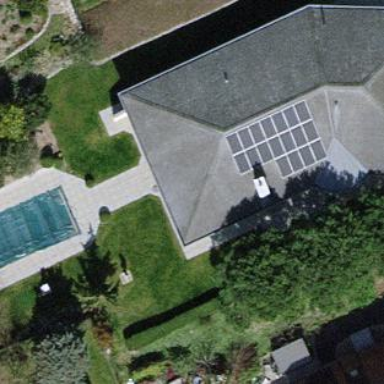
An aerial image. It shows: Detached building with hipped roof.